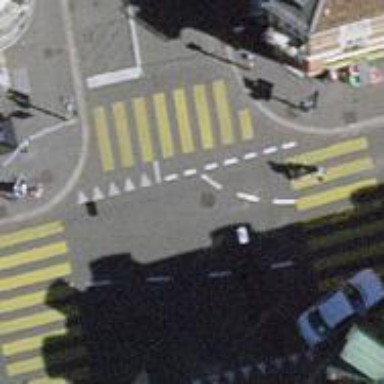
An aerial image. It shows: Road with traffic signals at crossing.